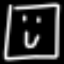
Label: square